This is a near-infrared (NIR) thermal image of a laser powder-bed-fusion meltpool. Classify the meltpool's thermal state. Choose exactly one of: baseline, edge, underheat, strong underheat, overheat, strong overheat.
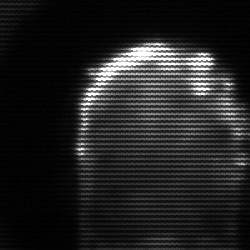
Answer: baseline